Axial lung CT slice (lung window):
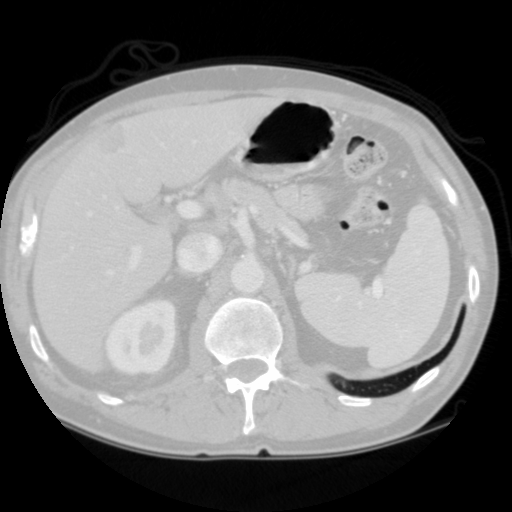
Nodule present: no